Question: How would I define the degree of an arrow created with css follows
'''
<div class="bubble"></div>
.bubble
{
background: none repeat scroll 0 0 #FF7401;
border: 3px solid silver;
border-radius: 25px;
bottom: 18px;
float: right;
height: 63px;
margin-right: 10px;
padding: 0;
position: relative;
width: 250px;
}
.bubble:after
{
content: '';
position: absolute;
border-style: solid;
border-width: 29px 16px 0;
border-color: #ff7401 transparent;
display: block;
width: 0;
z-index: 1;
bottom: -29px;
left: 47px;
}
.bubble:before
{
content: '';
position: absolute;
border-style: solid;
border-width: 31px 18px 0;
border-color: silver transparent;
display: block;
width: 0;
z-index: 0;
bottom: -34px;
left: 45px;
}
div.bubble p {
color: #FFFFFF;
font-size: 21px;
font-weight: bold;
margin-top: 10px;
text-align: center;
}
'''
<URL>
What I want is that the arrow's right edge right should be longer and not equal to the left edge. In particular, the left edge should be perpendicular to the text-bubble, and the right edge should come to meet it. For better visualization, here is an example of what I'm trying to achieve:

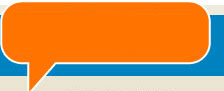
Answer: The shape and direction of the arrow is determined by the individual border widths and colors
A simple adjustment of individual values makes it easy to experiment. It's often also useful to write out the individual values for both widths and colors so see what's what.
<URL>
CSS
'''
.bubble {
background: none repeat scroll 0 0 #FF7401;
border: 3px solid silver;
border-radius: 25px;
bottom: 18px;
height: 63px;
margin: 50px;
padding: 0;
position: relative;
width: 250px;
}
.bubble:after {
content: '';
position: absolute;
border-style: solid;
display: block;
width: 0;
z-index: 1;
top:100%;
left: 47px;
}
.bubble.one:after { /* straight left side */
border-width: 29px 29px 29px 0;
border-color: #ff7401 transparent transparent transparent;
}
.bubble.two:after { /* straight right side */
border-width: 29px 0px 29px 29px;
border-color: #ff7401 transparent transparent transparent ;
}
'''